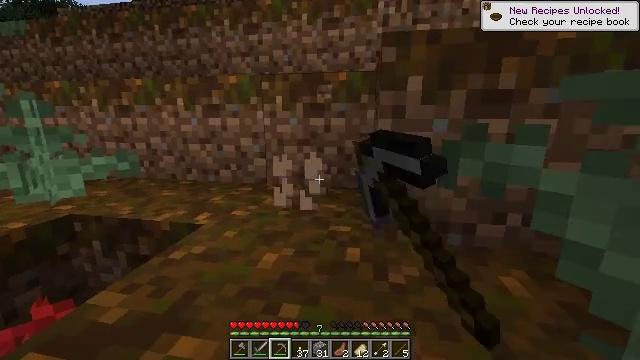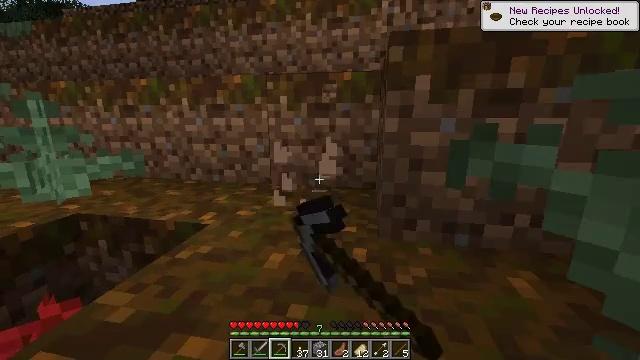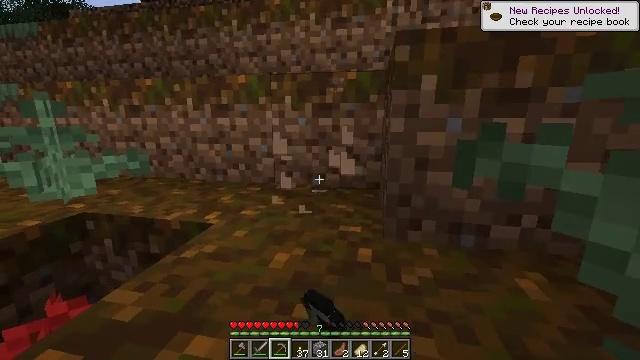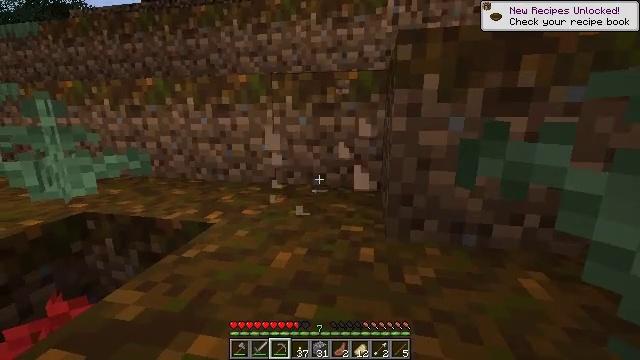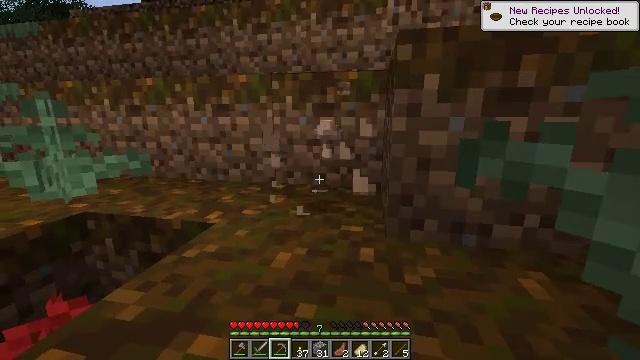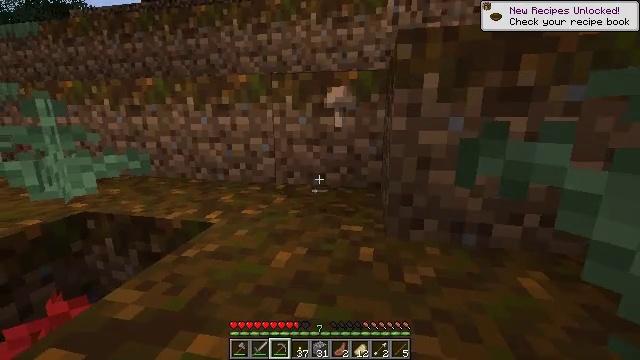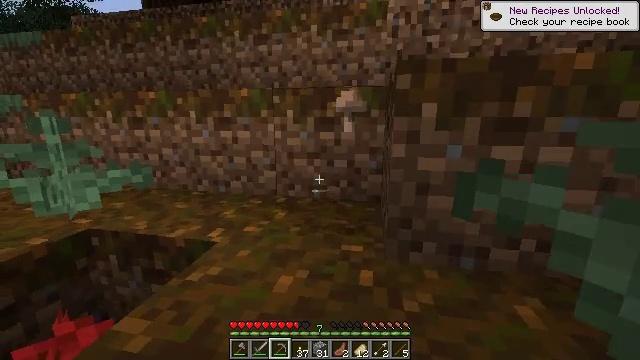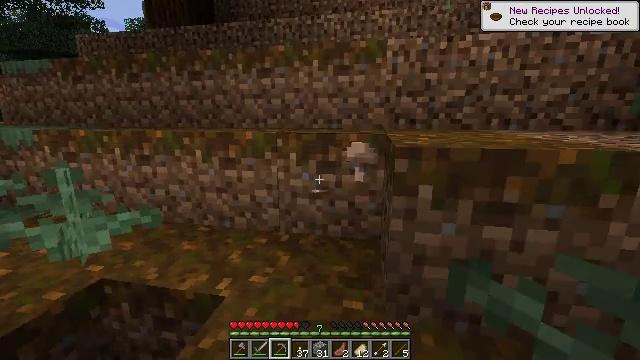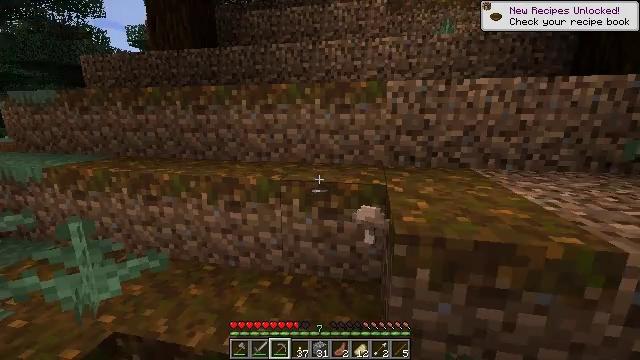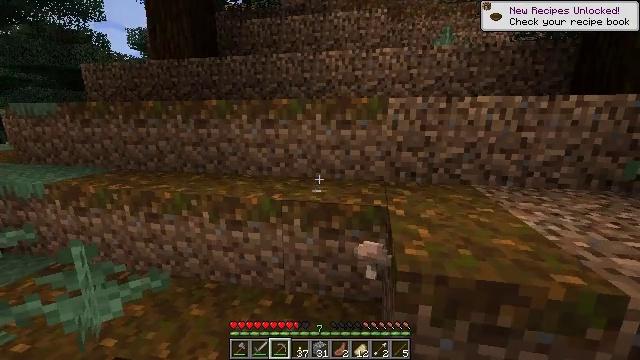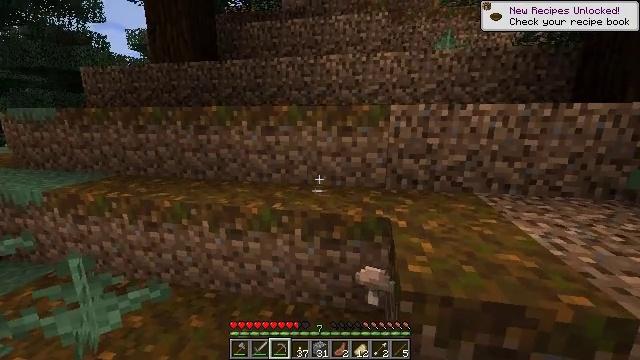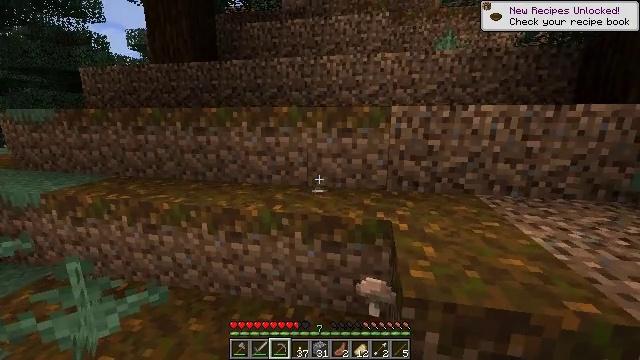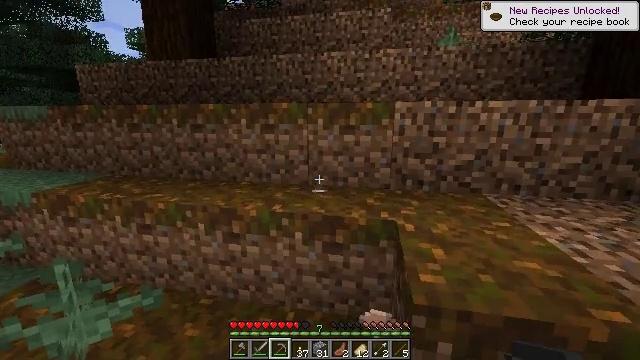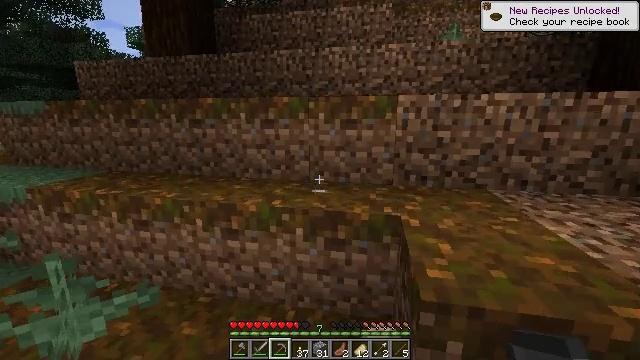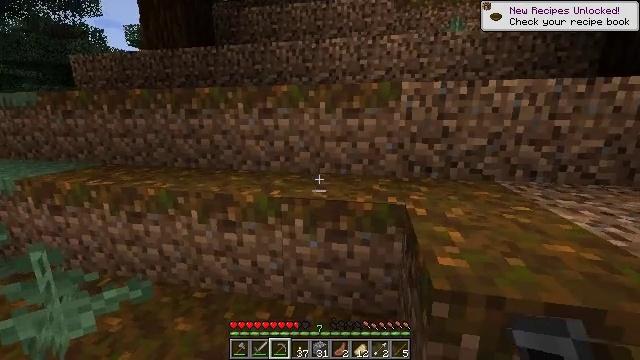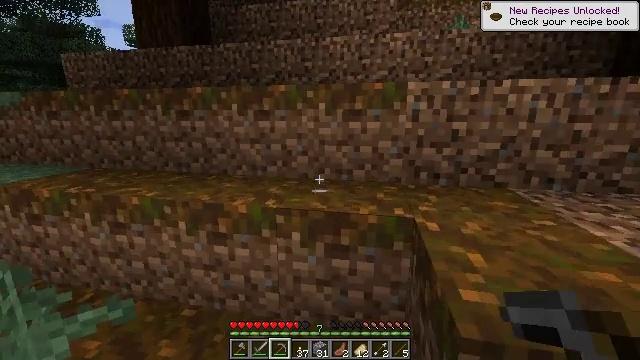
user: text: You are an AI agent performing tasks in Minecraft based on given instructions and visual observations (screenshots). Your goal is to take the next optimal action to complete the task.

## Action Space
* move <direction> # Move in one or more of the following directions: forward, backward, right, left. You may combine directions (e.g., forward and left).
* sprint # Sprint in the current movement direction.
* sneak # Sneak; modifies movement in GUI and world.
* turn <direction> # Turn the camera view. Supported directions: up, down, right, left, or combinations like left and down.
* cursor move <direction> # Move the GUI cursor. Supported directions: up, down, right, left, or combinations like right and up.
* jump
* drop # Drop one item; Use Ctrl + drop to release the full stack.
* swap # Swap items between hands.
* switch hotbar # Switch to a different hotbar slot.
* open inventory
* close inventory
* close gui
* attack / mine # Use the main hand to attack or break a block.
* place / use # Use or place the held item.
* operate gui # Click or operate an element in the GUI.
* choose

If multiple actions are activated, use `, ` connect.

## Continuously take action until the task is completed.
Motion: motion action
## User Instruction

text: Gather the brown mushroom in dark areas.
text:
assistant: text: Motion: no_op
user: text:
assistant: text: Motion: no_op
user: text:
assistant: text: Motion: no_op
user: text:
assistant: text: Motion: no_op
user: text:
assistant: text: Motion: no_op
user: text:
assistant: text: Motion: move forward, jump
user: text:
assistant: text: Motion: move forward, jump
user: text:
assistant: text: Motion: move forward, jump
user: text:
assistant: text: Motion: move forward, jump
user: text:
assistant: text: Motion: move forward
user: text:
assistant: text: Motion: move forward
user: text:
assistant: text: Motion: move forward
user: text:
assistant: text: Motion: move forward
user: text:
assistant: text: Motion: move forward
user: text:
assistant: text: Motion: move forward
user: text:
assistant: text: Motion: move forward
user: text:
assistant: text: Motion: move forward
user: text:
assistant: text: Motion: move forward
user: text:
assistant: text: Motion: move forward, turn left and up, jump
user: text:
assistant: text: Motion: move forward, turn left and up, jump
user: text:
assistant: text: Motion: move forward, jump
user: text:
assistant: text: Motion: move forward, jump
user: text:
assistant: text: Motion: move forward
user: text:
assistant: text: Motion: move forward
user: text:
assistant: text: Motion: move forward
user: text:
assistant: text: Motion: move forward, turn right and up, jump
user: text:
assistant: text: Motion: move forward, jump
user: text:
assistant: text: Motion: move forward, jump
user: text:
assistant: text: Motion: move forward, jump
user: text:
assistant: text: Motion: move forward, turn right